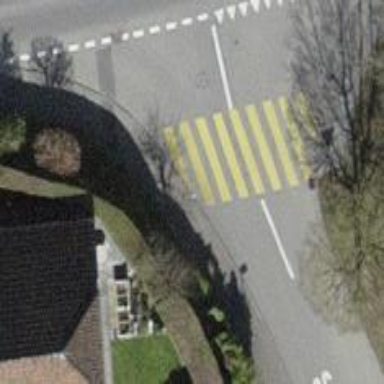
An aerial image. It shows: Pedestrian crossing with zebra markings on the footway.